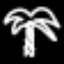
Label: palm tree